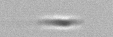
Label: Bacillariophyceae